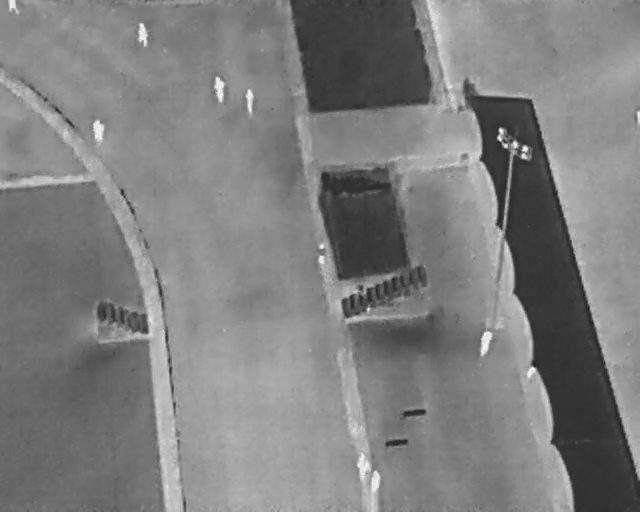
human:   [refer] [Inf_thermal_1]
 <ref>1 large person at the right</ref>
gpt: <box>[[73, 65, 78, 68, 7]]</box>

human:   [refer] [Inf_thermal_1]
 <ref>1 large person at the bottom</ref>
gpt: <box>[[54, 89, 59, 92, 2]]</box>

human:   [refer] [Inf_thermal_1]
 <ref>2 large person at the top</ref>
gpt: <box>[[32, 16, 36, 18, 174], [36, 18, 41, 21, 174]]</box>

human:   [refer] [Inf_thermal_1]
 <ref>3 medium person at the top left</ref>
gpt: <box>[[13, 24, 17, 26, 2], [0, 0, 2, 2, 2], [20, 5, 24, 7, 2]]</box>